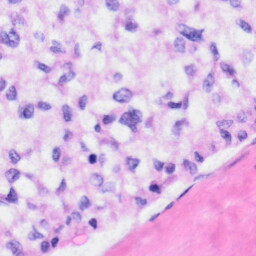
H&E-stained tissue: Liver